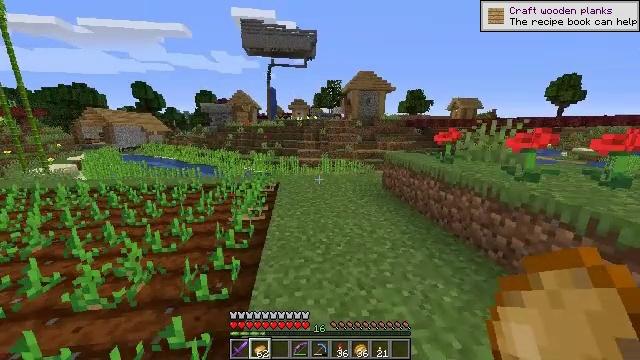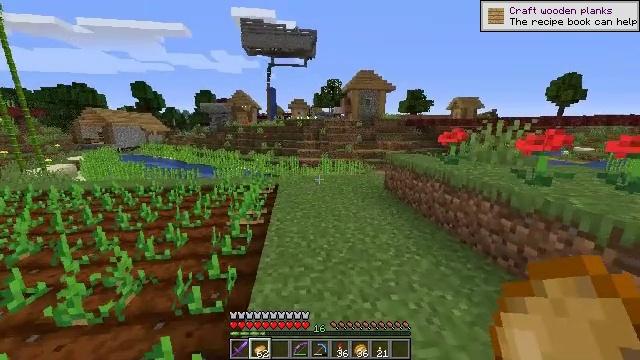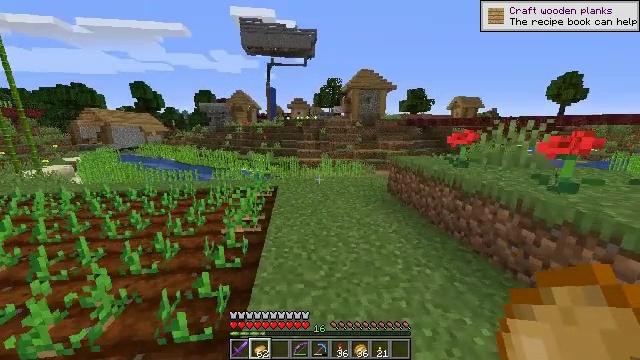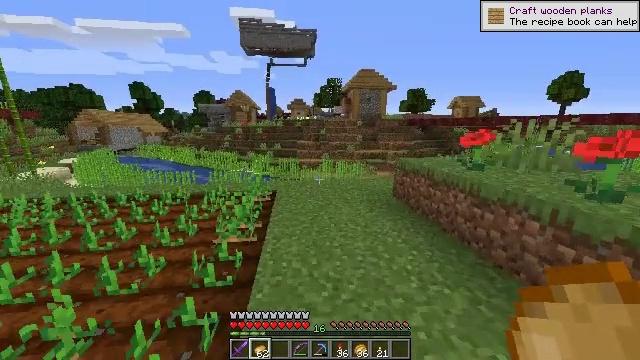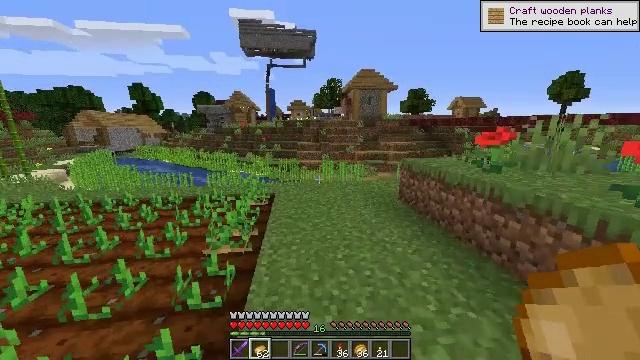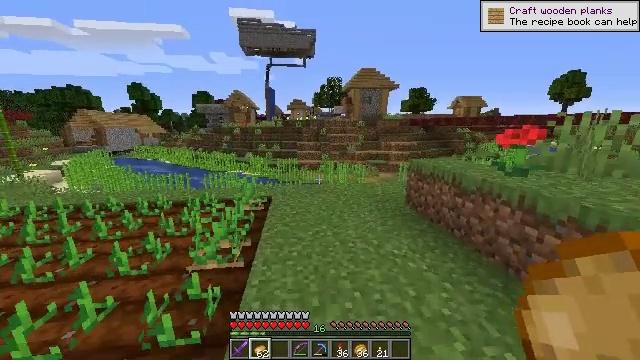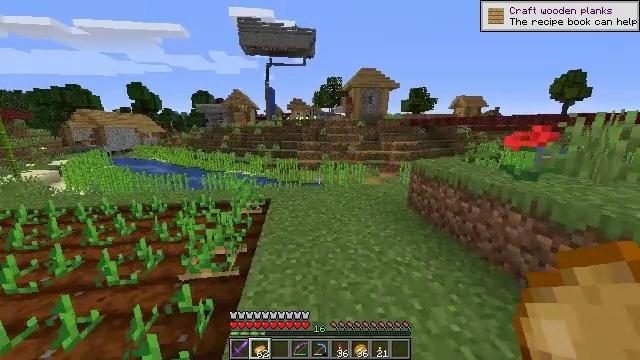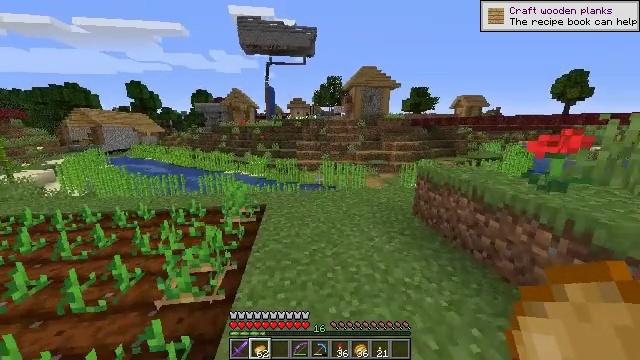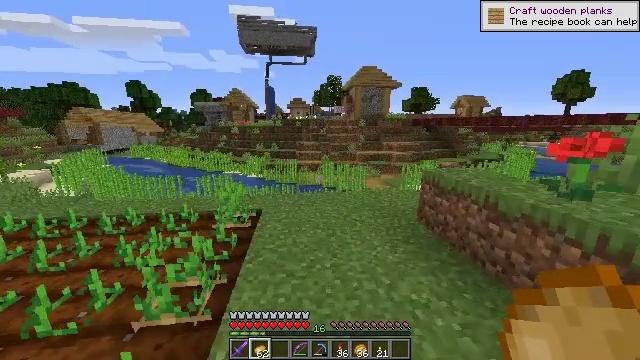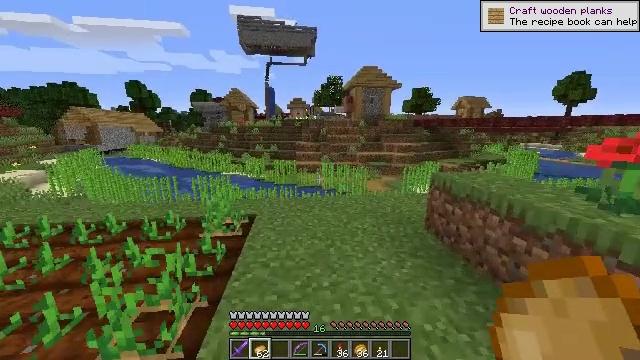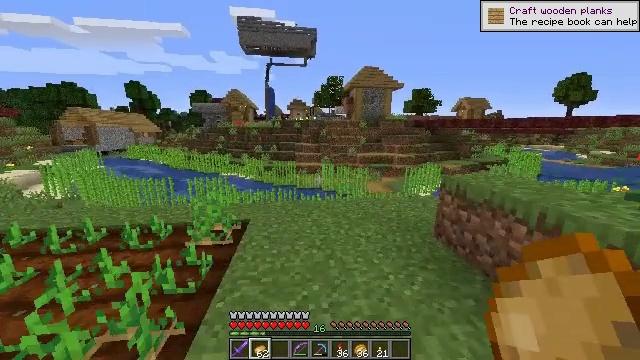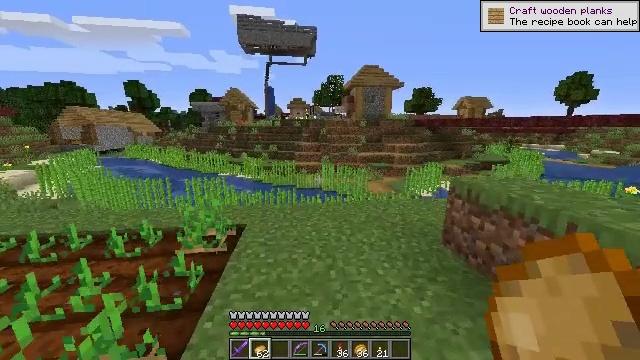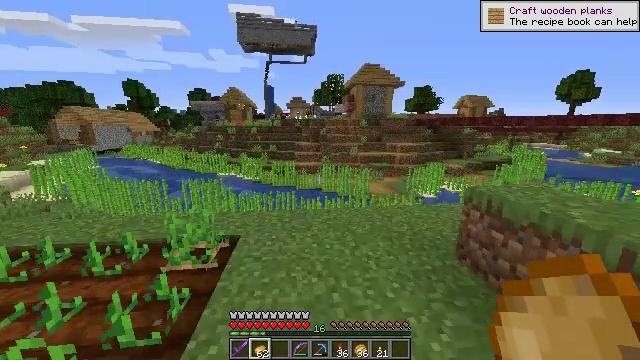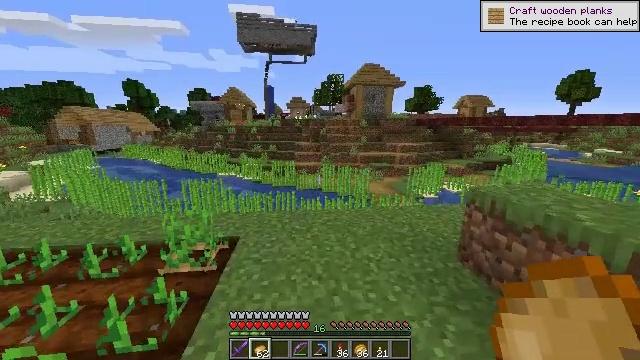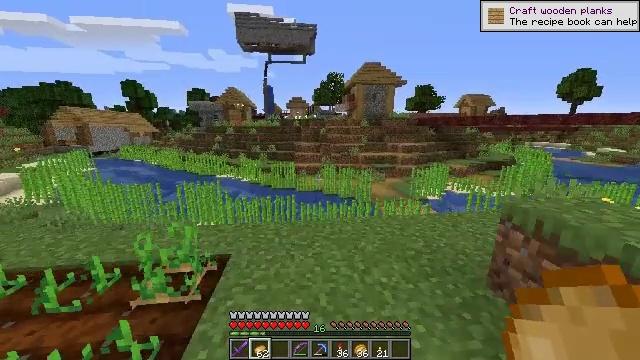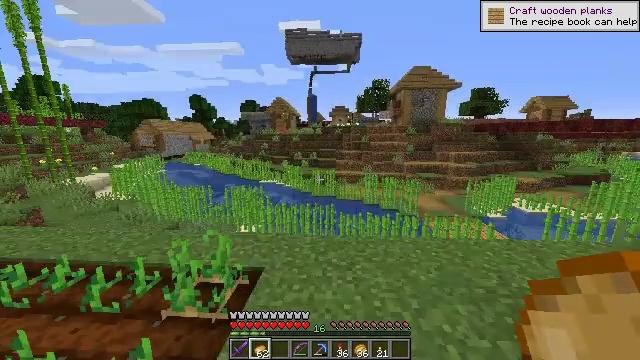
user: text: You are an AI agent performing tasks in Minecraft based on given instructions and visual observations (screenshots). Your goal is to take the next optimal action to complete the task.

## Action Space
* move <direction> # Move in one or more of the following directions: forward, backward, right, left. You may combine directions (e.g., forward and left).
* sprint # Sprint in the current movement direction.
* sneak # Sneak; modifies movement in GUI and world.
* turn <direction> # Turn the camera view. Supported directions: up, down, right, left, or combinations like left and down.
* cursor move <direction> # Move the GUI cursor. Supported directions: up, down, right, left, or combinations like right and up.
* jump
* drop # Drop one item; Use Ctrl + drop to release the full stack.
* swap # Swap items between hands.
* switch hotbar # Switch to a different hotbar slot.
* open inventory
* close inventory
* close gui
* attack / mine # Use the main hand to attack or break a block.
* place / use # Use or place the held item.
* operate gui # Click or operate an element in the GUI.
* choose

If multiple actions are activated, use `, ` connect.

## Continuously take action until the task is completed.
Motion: motion action
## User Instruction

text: Drop a poisonous potato.
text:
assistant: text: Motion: move forward
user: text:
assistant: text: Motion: move forward
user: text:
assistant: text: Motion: move forward
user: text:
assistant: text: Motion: move forward
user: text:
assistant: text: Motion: move forward
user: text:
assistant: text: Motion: move forward
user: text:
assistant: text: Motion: move forward
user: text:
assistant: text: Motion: move forward
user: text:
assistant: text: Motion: move forward
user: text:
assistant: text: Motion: move forward
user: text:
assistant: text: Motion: move forward
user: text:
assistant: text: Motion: move forward
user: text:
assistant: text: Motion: move forward
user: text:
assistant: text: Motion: move forward
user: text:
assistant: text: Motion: move forward, turn left and up
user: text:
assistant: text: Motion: move forward and move right, turn left
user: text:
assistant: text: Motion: move forward and move right, turn left
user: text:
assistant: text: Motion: move forward and move right, turn left
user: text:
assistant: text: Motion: move forward and move right, turn left
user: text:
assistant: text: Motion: move forward and move right, turn left
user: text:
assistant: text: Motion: move forward and move right, turn left
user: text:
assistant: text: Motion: move forward and move right, turn left
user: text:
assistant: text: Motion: move forward and move right, turn left
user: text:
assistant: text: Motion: move forward and move right, turn left
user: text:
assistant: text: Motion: move forward
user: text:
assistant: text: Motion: move forward, turn right and down
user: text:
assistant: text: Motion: move forward, turn right and down
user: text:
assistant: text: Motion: move forward, turn right
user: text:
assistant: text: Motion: move forward, turn right
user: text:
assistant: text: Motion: move forward, turn right